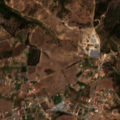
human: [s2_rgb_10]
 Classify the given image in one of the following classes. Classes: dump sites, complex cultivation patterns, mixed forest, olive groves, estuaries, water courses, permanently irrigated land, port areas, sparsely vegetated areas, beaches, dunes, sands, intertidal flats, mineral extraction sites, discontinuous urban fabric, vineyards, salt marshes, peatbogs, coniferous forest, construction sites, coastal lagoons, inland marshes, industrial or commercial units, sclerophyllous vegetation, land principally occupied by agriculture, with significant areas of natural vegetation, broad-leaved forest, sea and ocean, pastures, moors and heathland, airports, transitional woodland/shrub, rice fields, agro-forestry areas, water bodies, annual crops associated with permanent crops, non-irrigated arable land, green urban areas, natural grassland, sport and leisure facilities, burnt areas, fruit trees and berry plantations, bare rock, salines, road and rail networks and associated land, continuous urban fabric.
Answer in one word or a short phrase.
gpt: non-irrigated arable land, complex cultivation patterns, land principally occupied by agriculture, with significant areas of natural vegetation, agro-forestry areas, broad-leaved forest